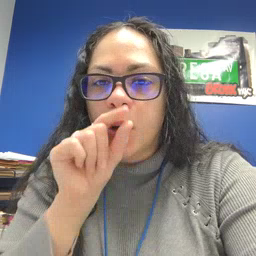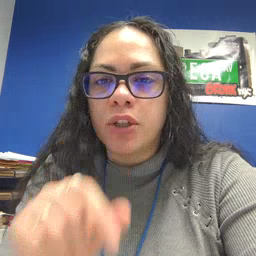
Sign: bird